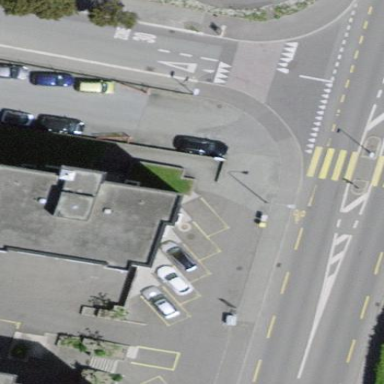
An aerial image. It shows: Building with flat roof.